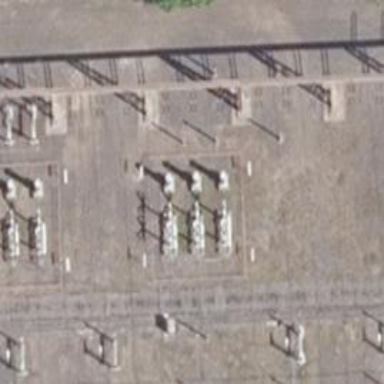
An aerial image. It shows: Switch used for power control.